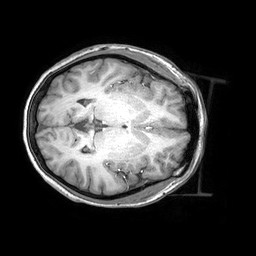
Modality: T1w
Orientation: axial
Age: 19
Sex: female
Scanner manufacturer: philips
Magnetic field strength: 3 T